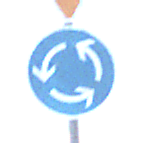
Verkehrszeichen: Kreisverkehr
Zusatzzeichen oben: VorfahrtGewaehren
Umgebung: Outdoor, RoadRail
Tageszeit: SunriseSunset
Wetter: PartlyCloudy
Licht: Natural
Jahreszeit: NotSpecified
Kontrast: LowContrast